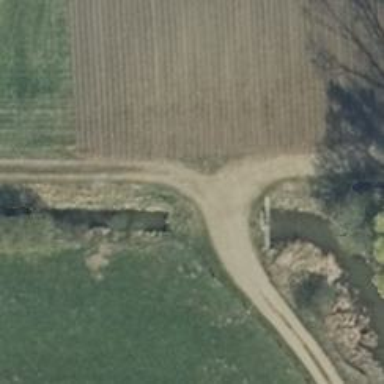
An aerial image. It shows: Track road with bridge. The surface of the road is ground with grade 4 tracktype.